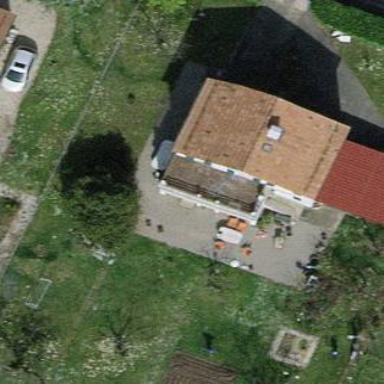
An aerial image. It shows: Garden surrounded by fence.